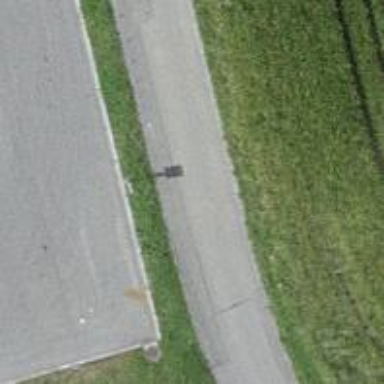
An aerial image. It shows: Paved service road with grade1 tracktype.